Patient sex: M
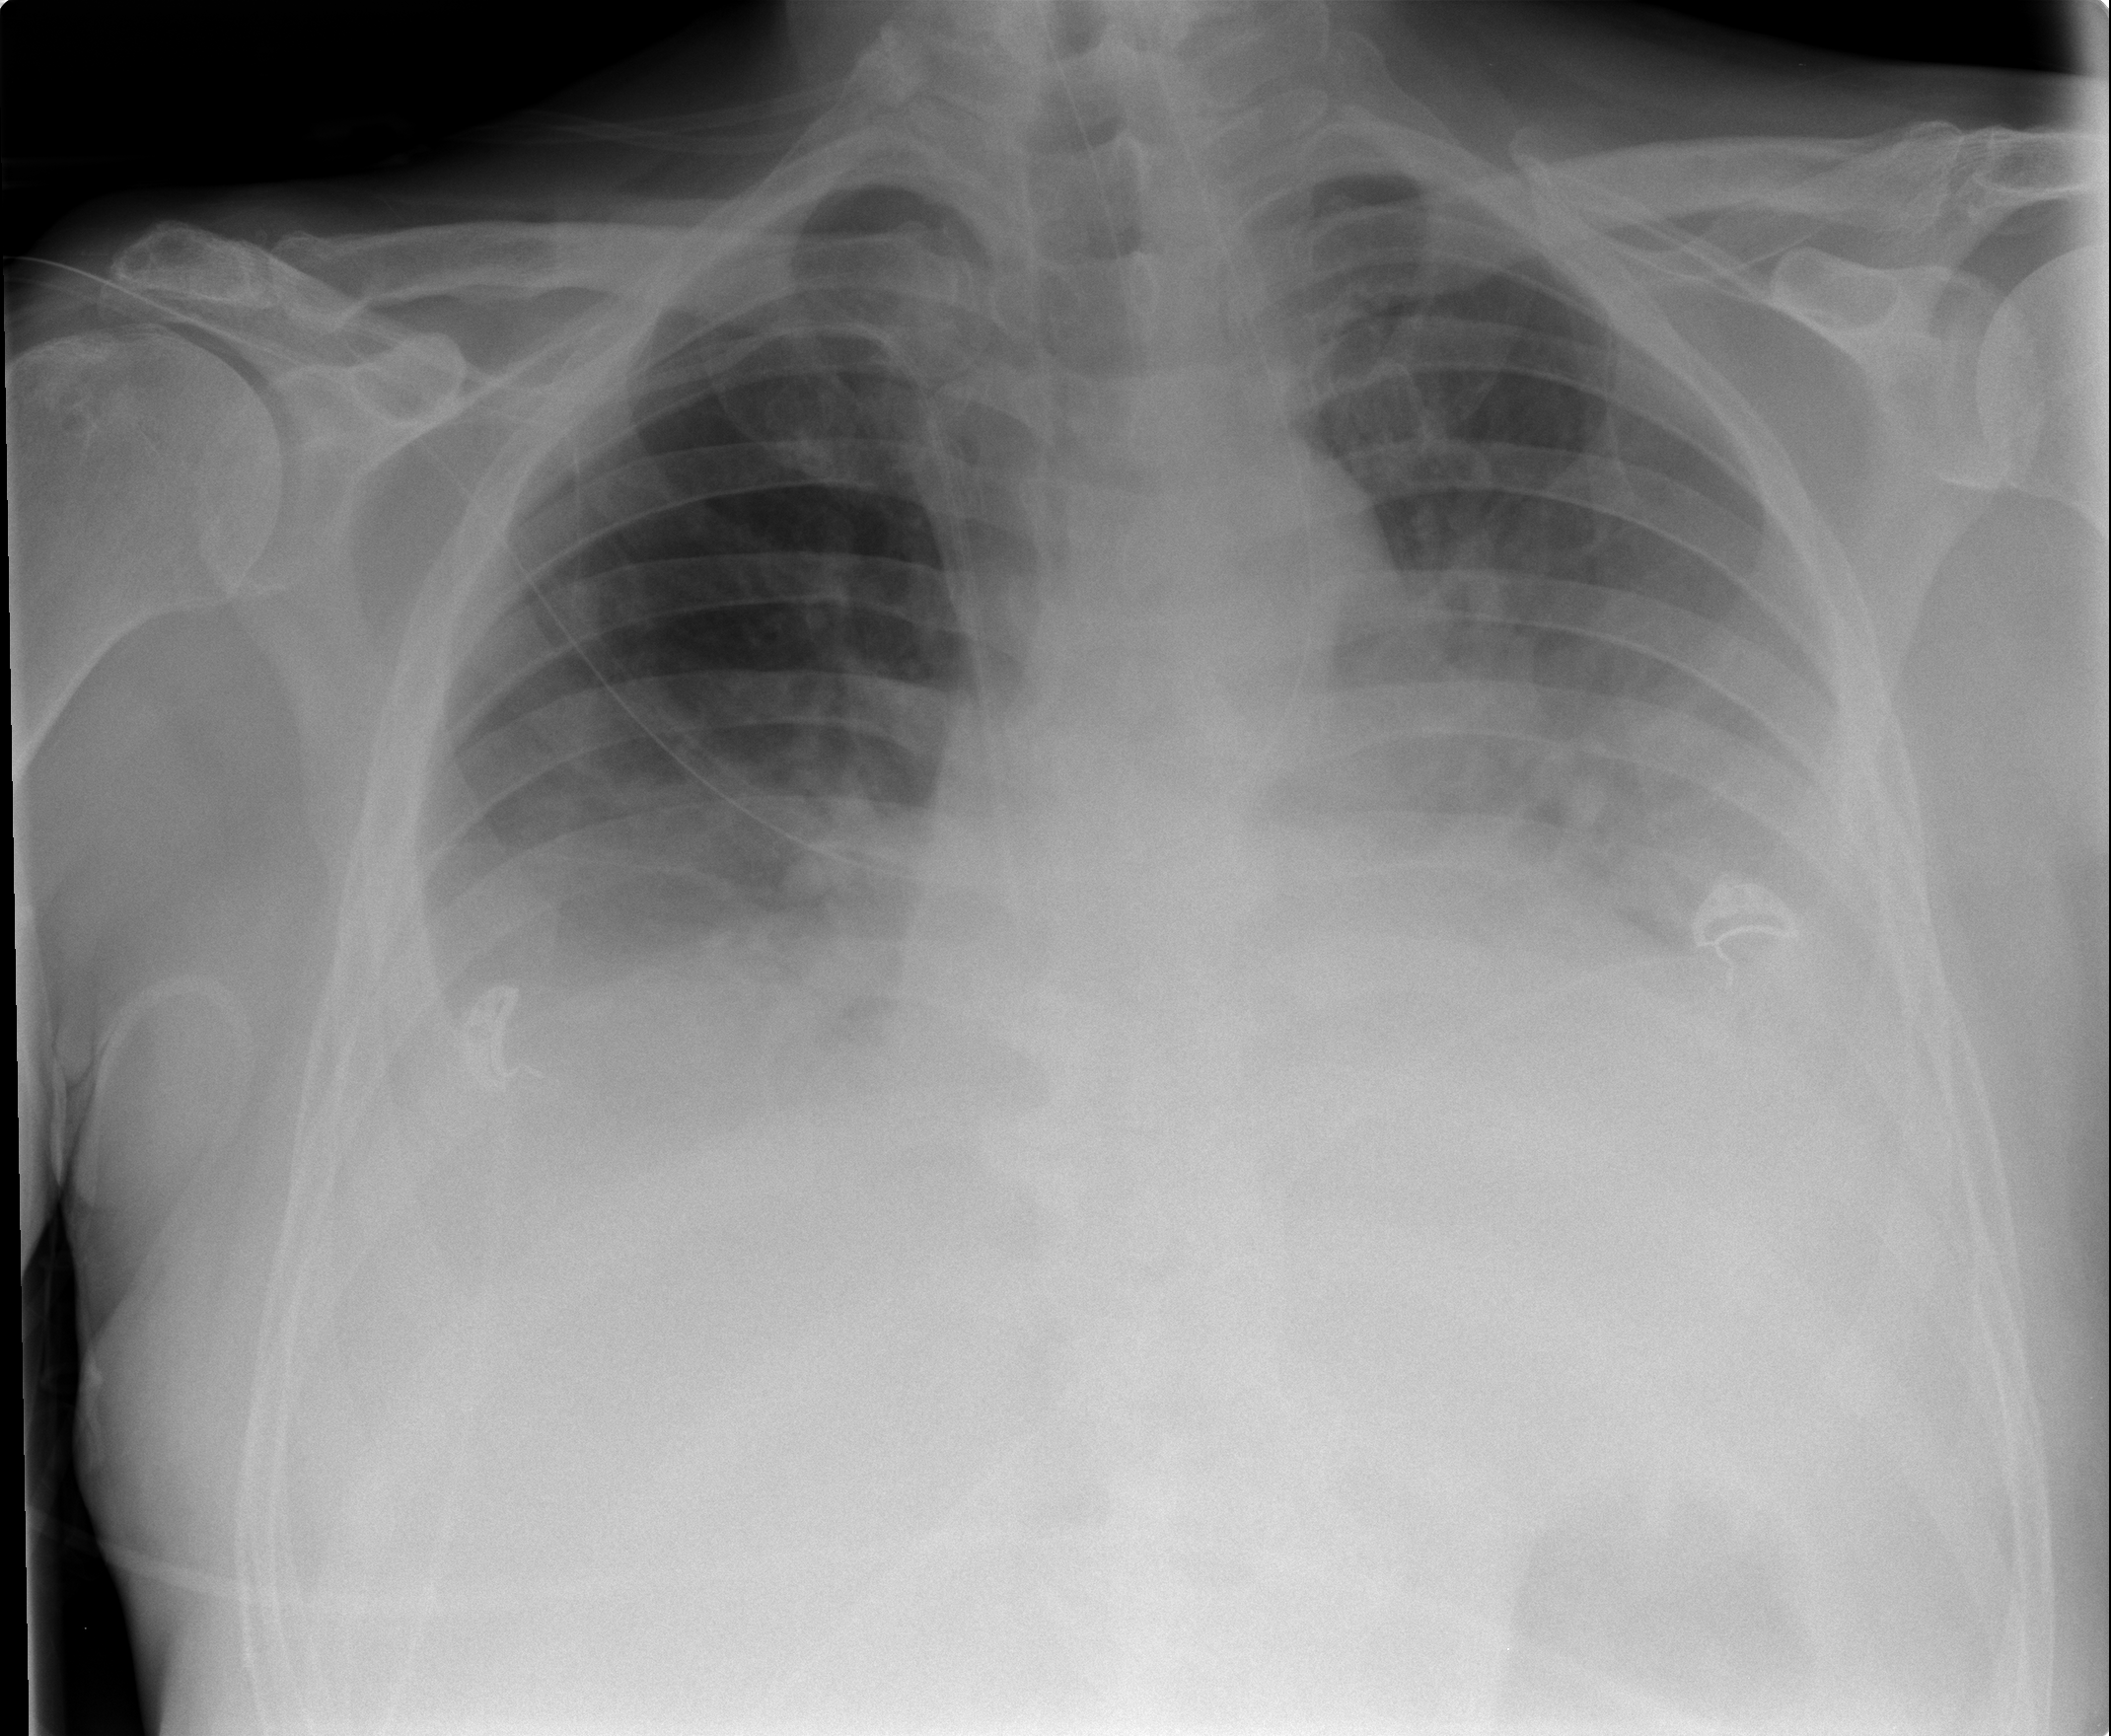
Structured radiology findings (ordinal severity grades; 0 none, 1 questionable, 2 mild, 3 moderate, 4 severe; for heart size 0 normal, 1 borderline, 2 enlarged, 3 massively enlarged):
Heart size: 0
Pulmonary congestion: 0
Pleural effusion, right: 2
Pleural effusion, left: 2
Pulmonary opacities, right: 0
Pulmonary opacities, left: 0
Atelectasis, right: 2
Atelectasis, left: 2